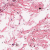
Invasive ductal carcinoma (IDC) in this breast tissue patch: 0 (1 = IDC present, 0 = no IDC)